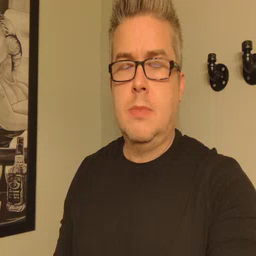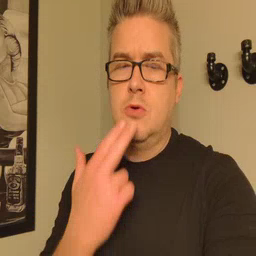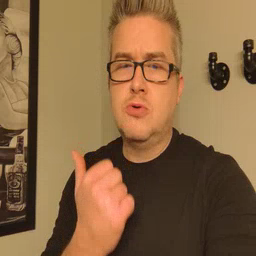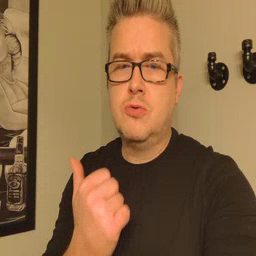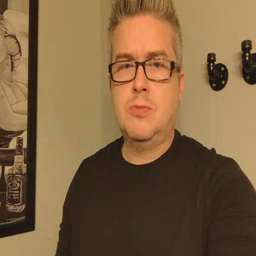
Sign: cute